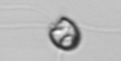
Label: flagellate_morphotype1